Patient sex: M
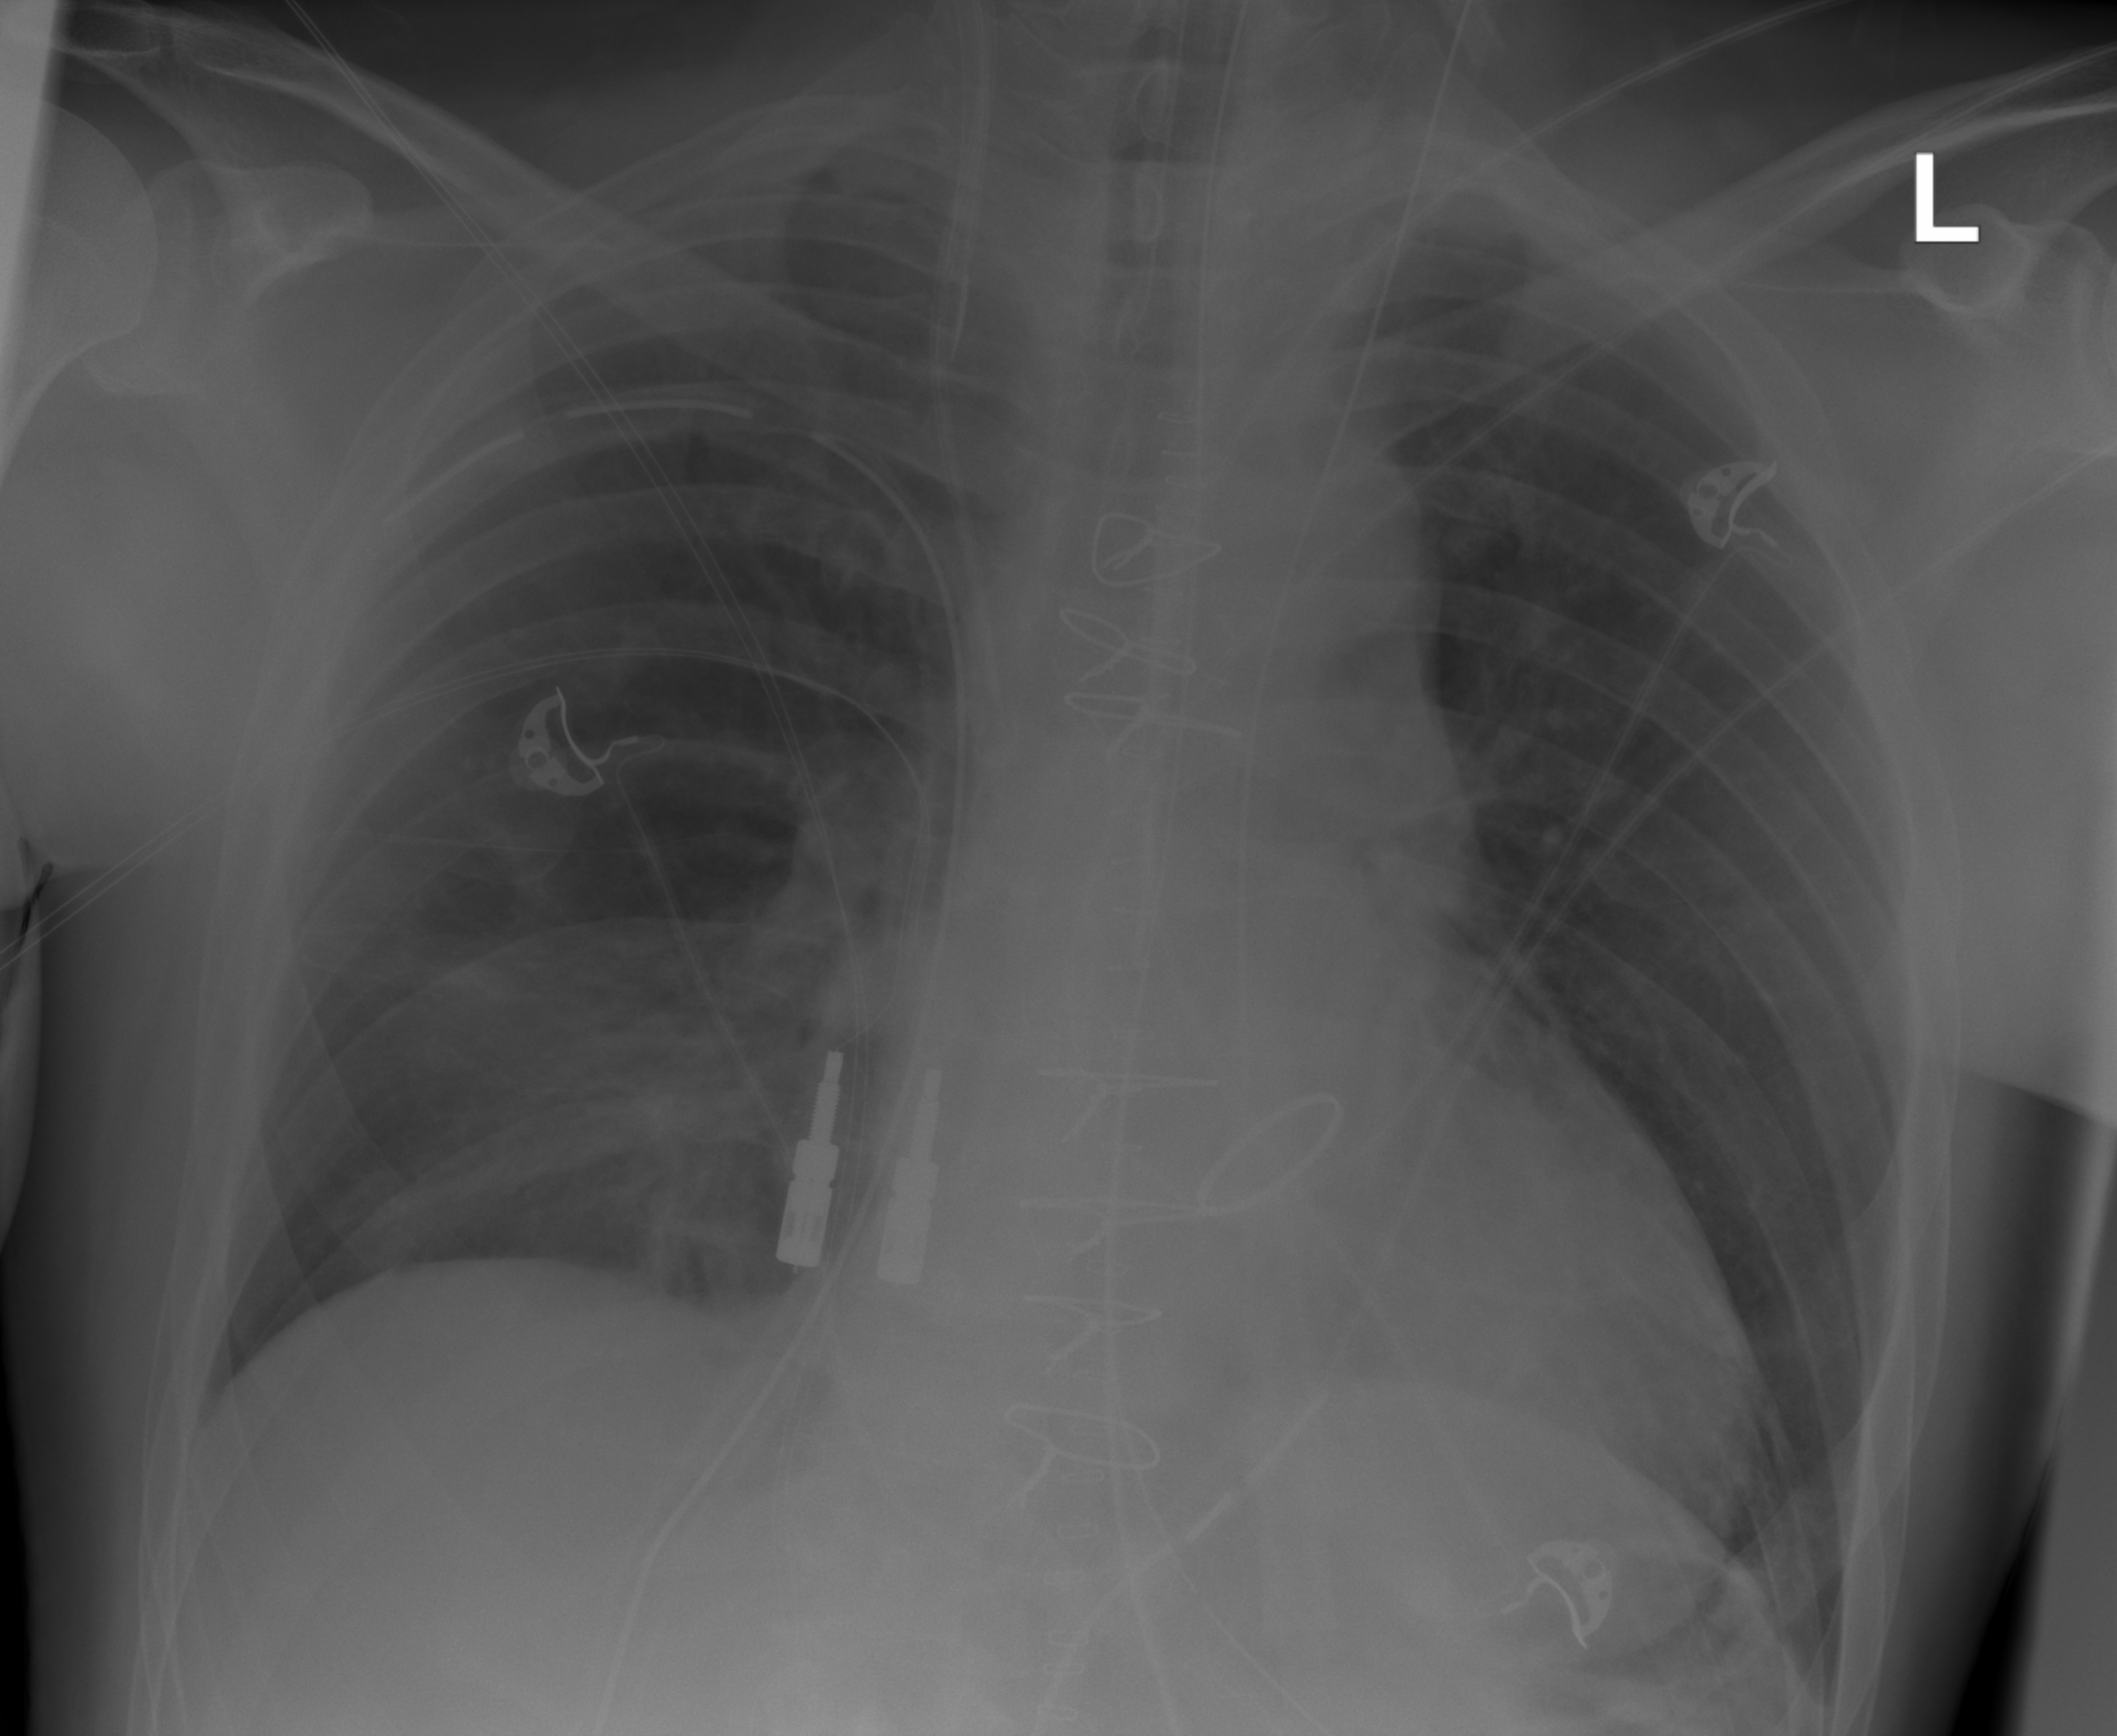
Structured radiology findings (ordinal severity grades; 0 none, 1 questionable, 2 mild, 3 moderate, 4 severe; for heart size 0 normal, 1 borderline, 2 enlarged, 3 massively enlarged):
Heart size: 2
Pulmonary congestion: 0
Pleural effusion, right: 0
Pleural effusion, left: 0
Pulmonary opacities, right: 2
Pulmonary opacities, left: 0
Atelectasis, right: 0
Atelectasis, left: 0